Breast ultrasound image
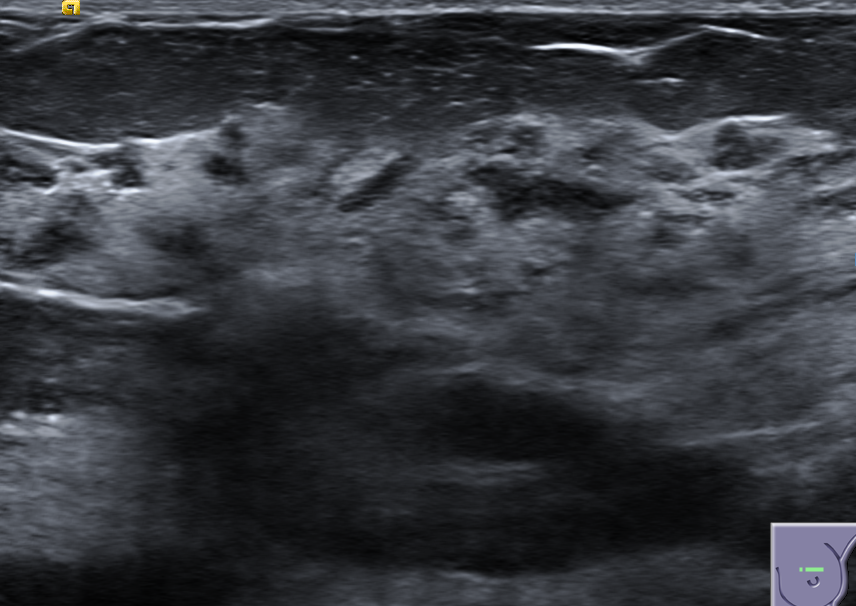
Diagnosis: normal